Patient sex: M
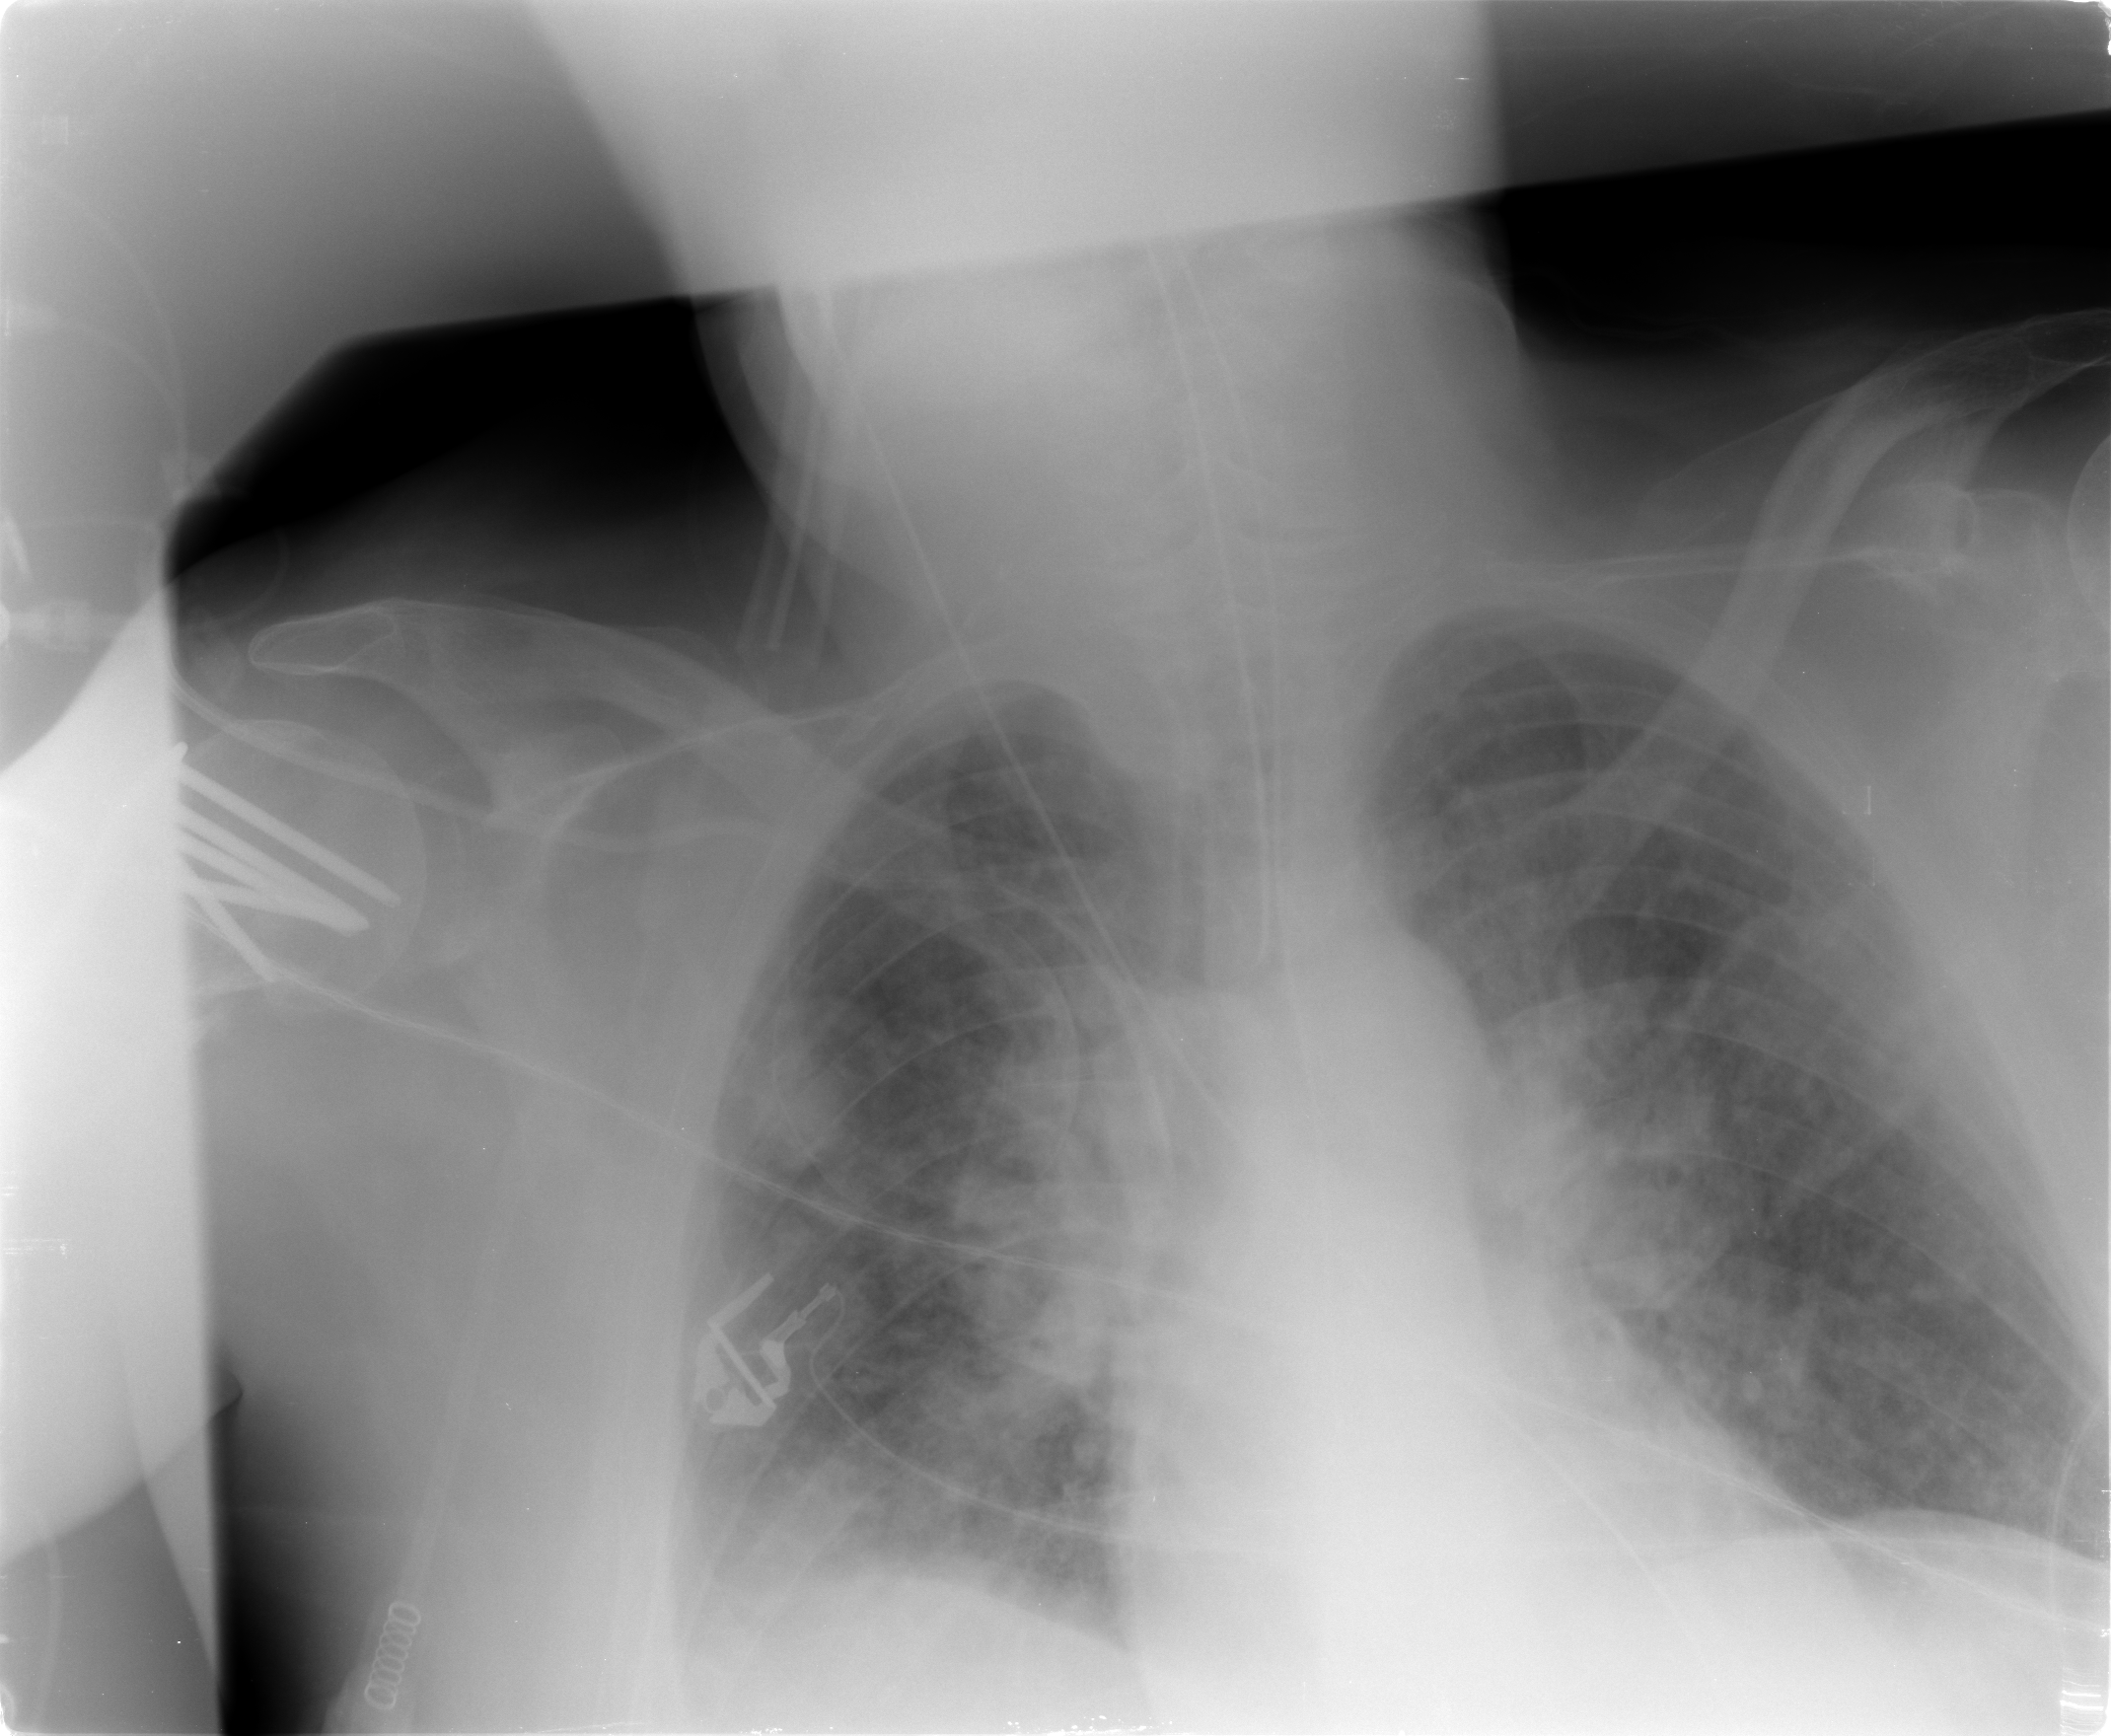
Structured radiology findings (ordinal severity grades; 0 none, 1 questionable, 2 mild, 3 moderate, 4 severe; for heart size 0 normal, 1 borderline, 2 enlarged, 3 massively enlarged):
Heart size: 0
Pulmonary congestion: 2
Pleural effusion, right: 1
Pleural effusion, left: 0
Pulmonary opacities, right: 3
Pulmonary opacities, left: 2
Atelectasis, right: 2
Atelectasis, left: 2